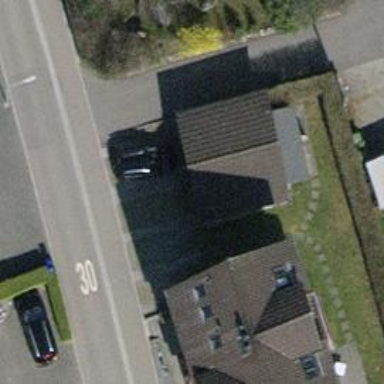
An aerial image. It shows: Garage building.